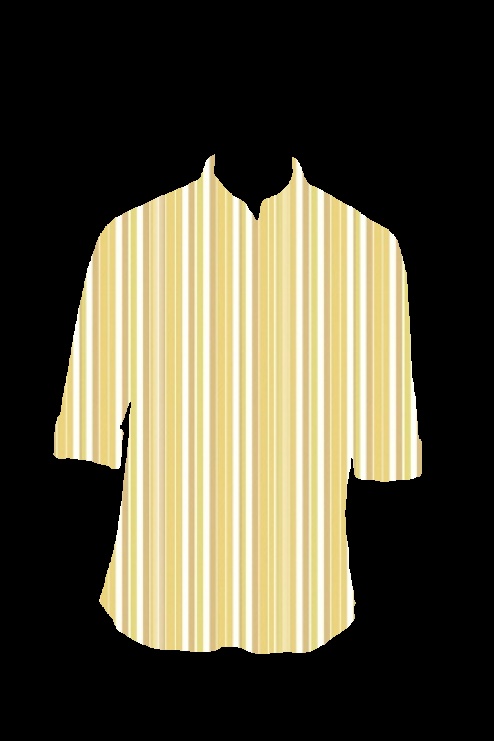
yellow stripe tee